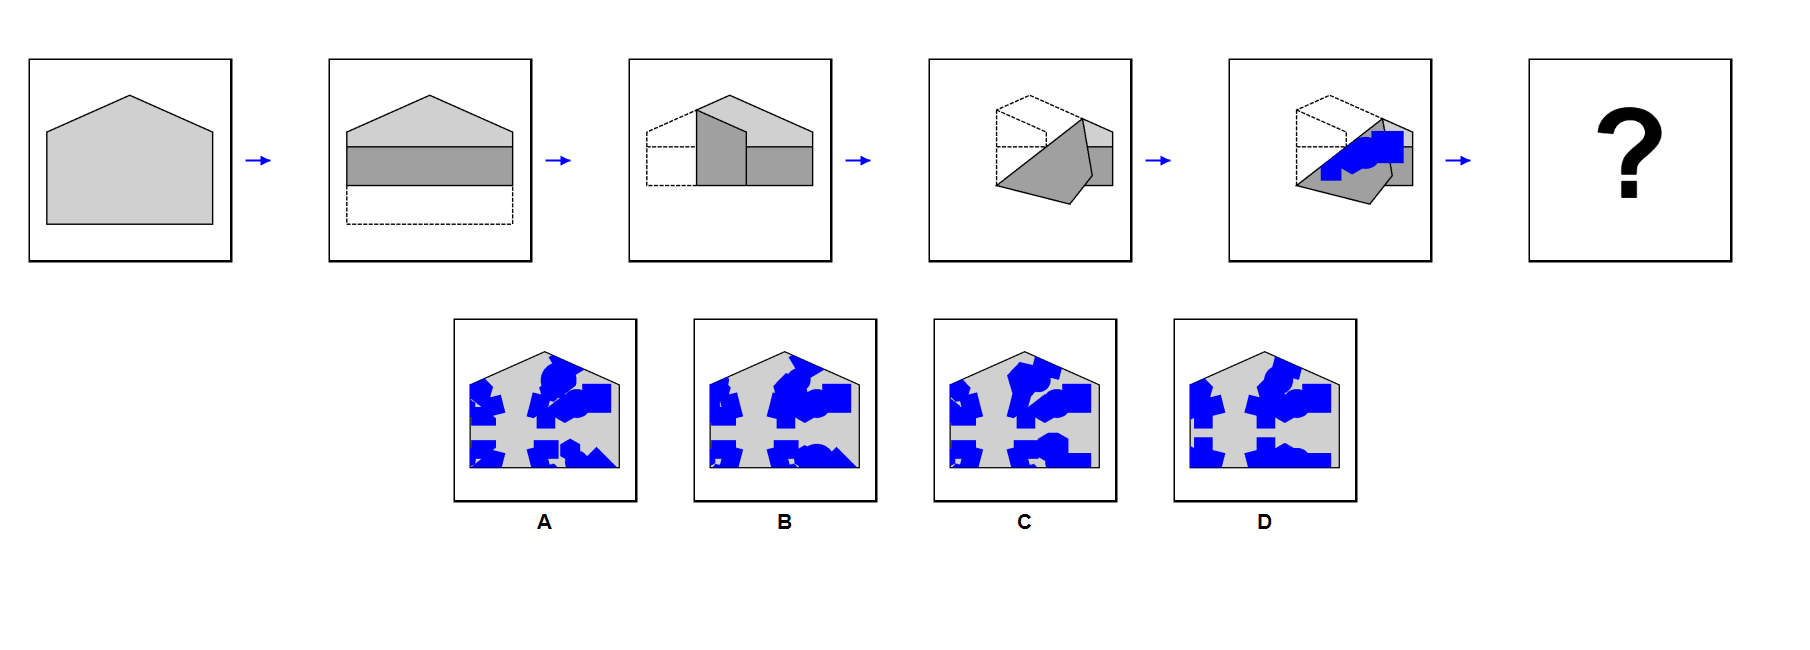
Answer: D